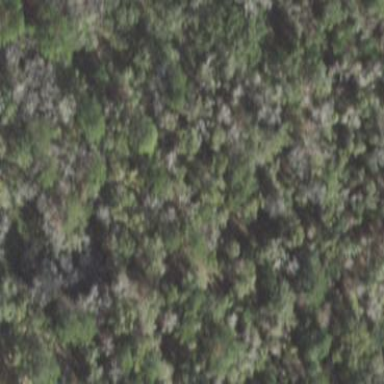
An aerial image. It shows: Mixed leaf woodland.